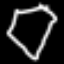
Label: diamond